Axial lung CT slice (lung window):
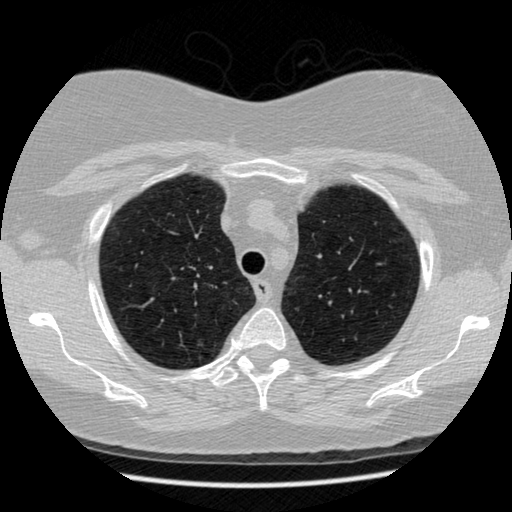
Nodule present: no